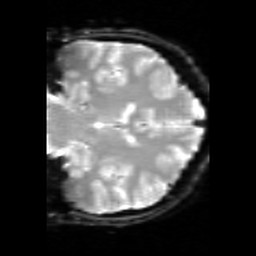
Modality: inplaneT2
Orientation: coronal
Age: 24
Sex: female